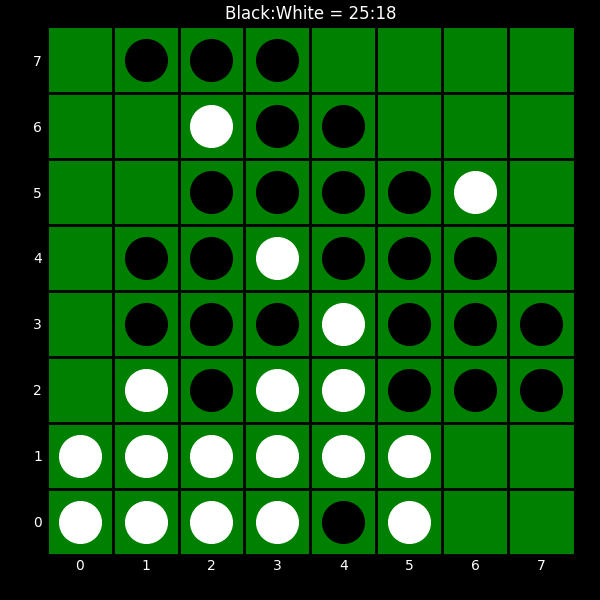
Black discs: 25
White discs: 18